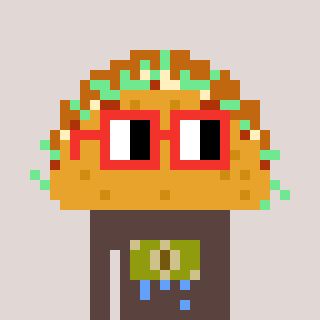
a pixel art character with square red glasses, a taco-shaped head and a darkbrown-colored body on a warm background